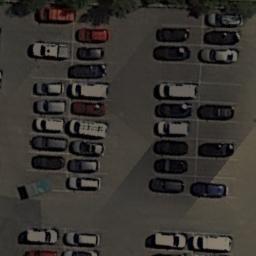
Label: parking_lot